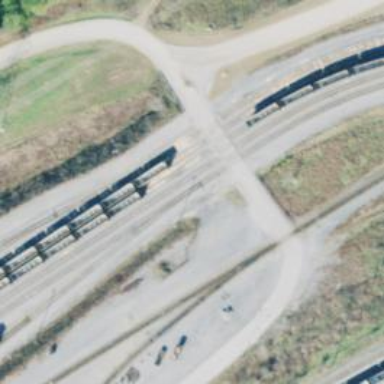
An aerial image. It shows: Rail spur service for freight transportation made of ash.